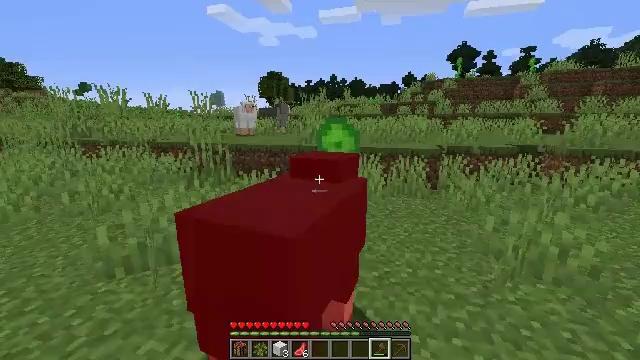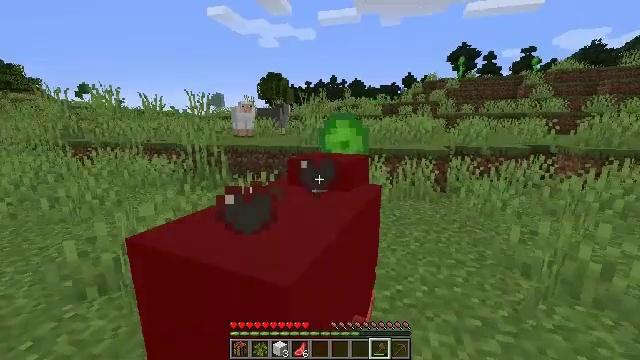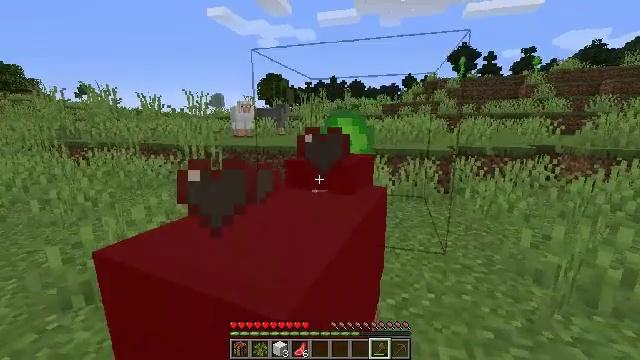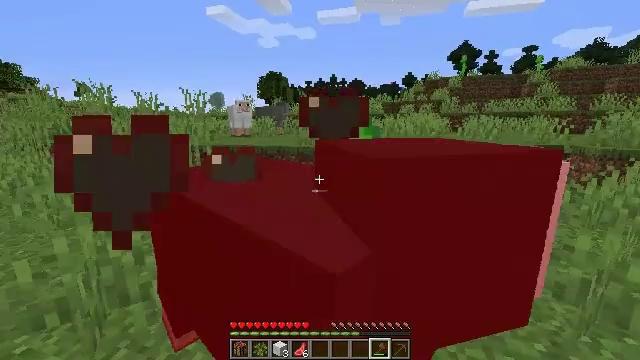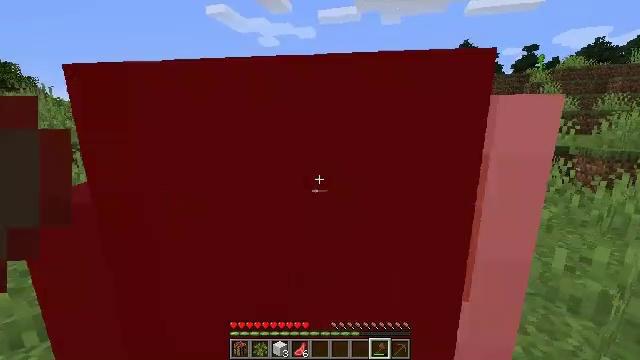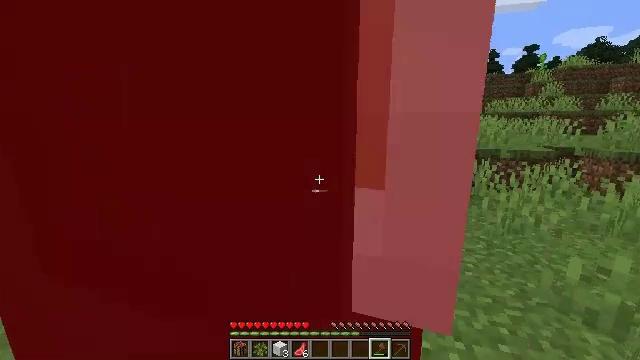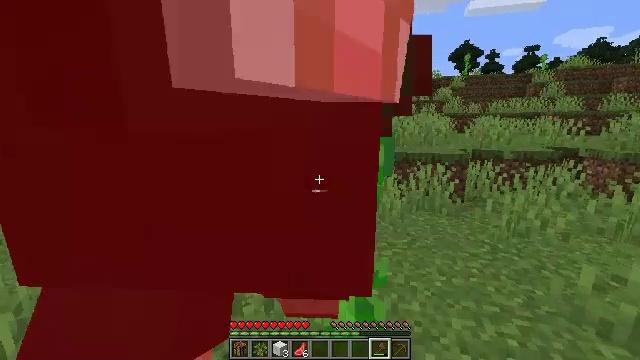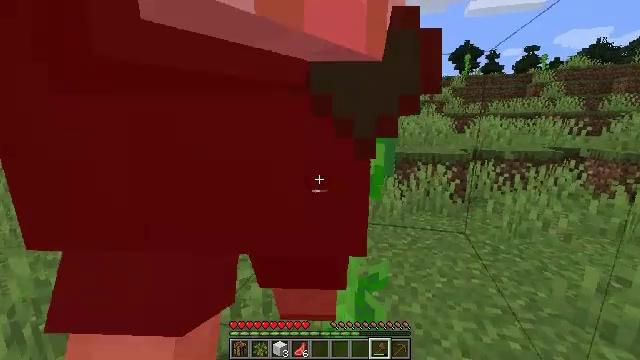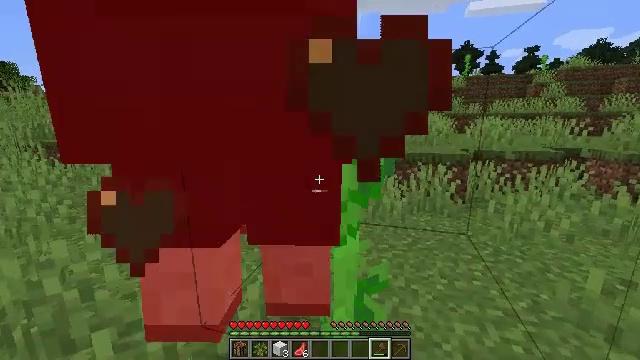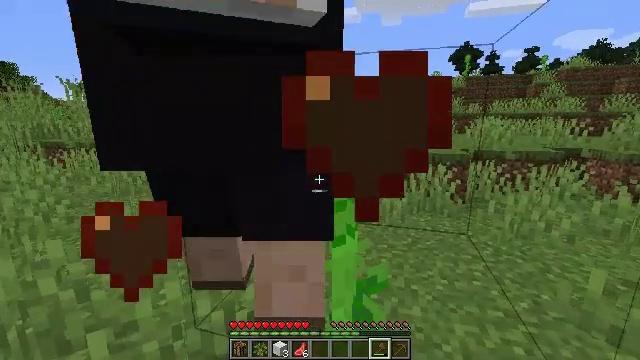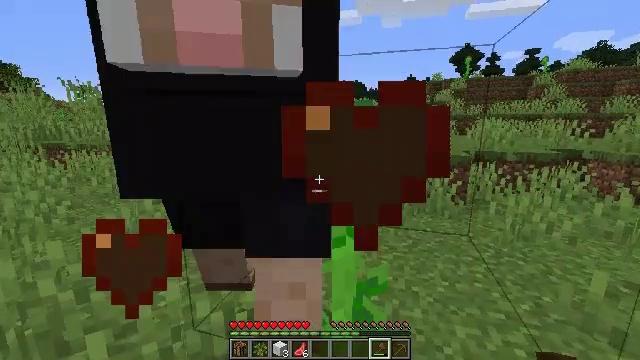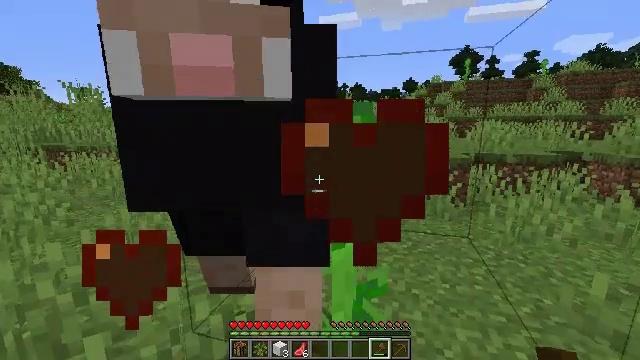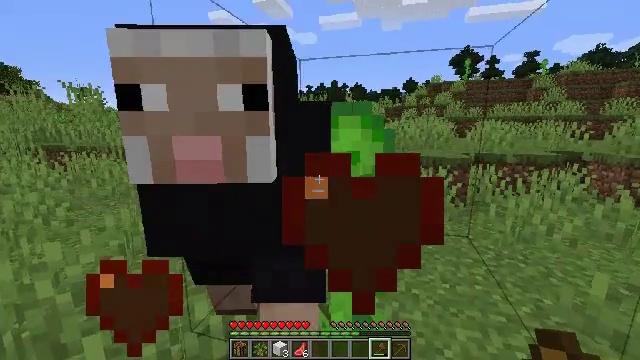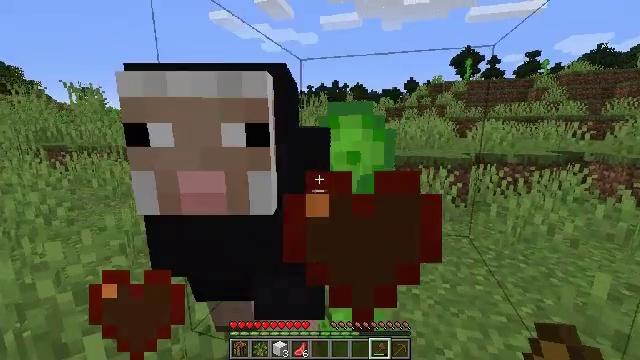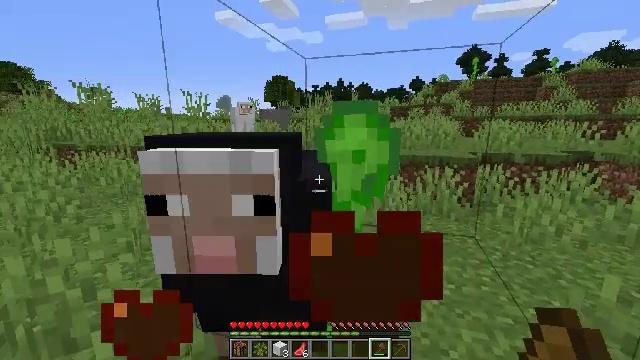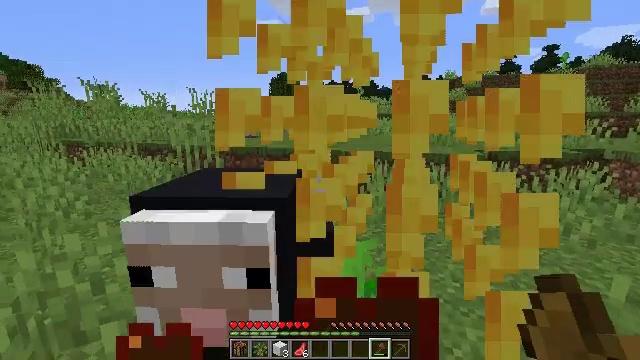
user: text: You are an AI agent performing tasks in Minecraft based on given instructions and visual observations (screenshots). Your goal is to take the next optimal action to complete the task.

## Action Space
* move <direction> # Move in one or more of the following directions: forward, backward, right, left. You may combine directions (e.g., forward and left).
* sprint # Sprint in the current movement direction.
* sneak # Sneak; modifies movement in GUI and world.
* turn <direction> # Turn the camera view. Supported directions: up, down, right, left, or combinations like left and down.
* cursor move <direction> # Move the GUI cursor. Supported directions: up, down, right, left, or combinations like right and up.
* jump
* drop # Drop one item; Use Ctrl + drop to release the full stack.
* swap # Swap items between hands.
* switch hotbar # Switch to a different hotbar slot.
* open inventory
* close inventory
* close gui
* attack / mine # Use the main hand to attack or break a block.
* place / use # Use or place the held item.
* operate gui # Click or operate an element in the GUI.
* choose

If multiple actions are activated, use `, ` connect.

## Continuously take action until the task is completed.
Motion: motion action
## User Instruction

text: Break the sunflower to collect it.
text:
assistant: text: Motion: move forward
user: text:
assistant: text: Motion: move forward
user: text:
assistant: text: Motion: move forward
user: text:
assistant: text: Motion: move forward
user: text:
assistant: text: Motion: no_op
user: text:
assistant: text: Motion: no_op
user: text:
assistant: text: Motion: no_op
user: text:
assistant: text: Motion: no_op
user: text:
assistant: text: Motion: no_op
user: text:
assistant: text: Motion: no_op
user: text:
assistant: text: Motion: no_op
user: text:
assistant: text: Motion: no_op
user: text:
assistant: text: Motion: no_op
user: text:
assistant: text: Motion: turn left
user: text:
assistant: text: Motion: turn left, attack / mine
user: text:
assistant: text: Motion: move forward, turn left and down, attack / mine
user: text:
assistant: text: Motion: move forward, turn left and down, attack / mine
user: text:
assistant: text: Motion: move forward, turn left, attack / mine
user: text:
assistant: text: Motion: move forward
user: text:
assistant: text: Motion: no_op